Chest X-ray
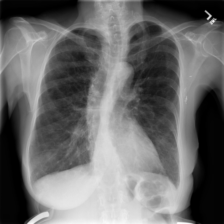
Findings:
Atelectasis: negative
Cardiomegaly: negative
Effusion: negative
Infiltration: negative
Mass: negative
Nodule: negative
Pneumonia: negative
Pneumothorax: negative
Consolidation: negative
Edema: negative
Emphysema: negative
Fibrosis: negative
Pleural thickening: negative
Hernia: negative